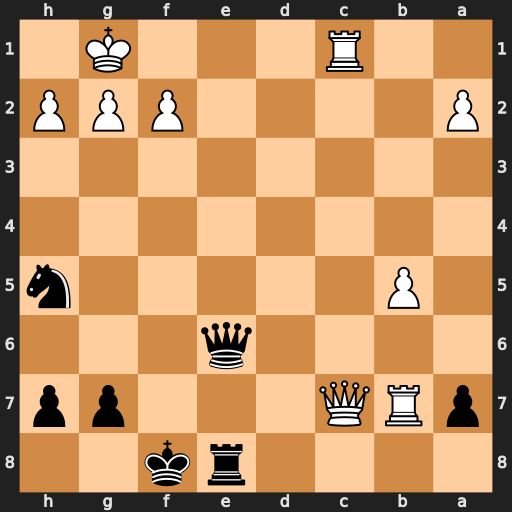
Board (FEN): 4rk2/pRQ3pp/4q3/1P5n/8/8/P4PPP/2R3K1
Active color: b
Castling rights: -
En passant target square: -
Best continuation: Qe1+ Rxe1 Rxe1#